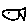
Label: fish